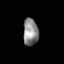
Tissue: skin
Cell type: Epithelial cells
Senescence score: 0.6754
Nuclear area (px): 401
Mean DAPI intensity: 138.803